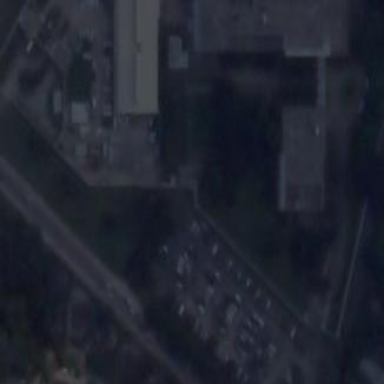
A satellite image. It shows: Parking area.